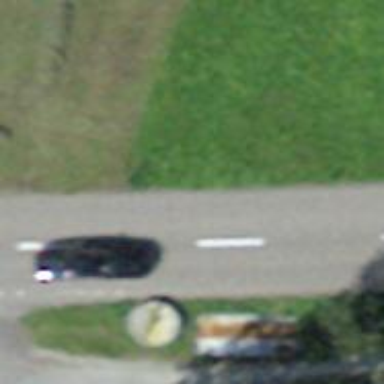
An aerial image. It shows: Primary road with asphalt surface.